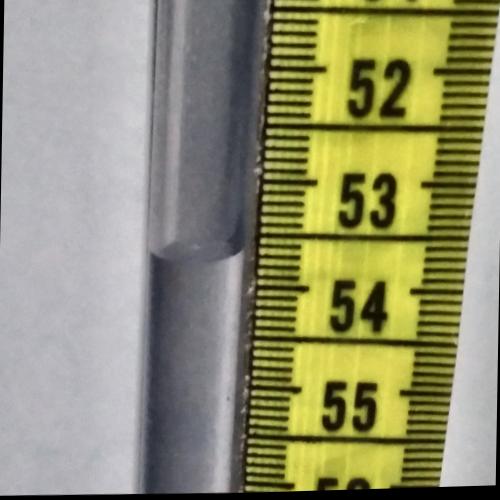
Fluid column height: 53.7 cm